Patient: sex M, age 58
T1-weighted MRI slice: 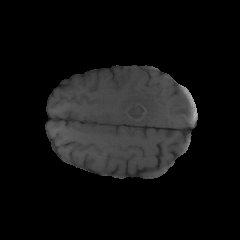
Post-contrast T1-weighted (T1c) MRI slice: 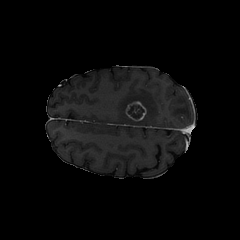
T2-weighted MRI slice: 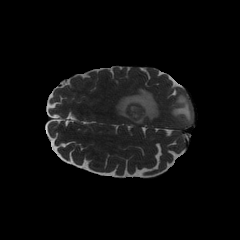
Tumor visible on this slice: yes
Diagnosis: Glioblastoma, IDH-wildtype
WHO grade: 4